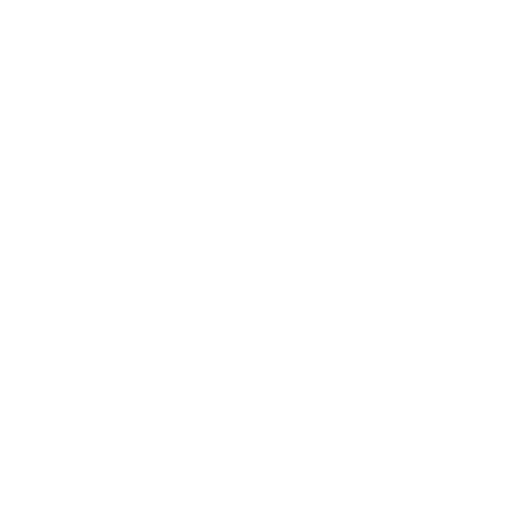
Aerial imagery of bar in Maine named Sequin South Southwest Ledge containing only open water